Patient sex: M
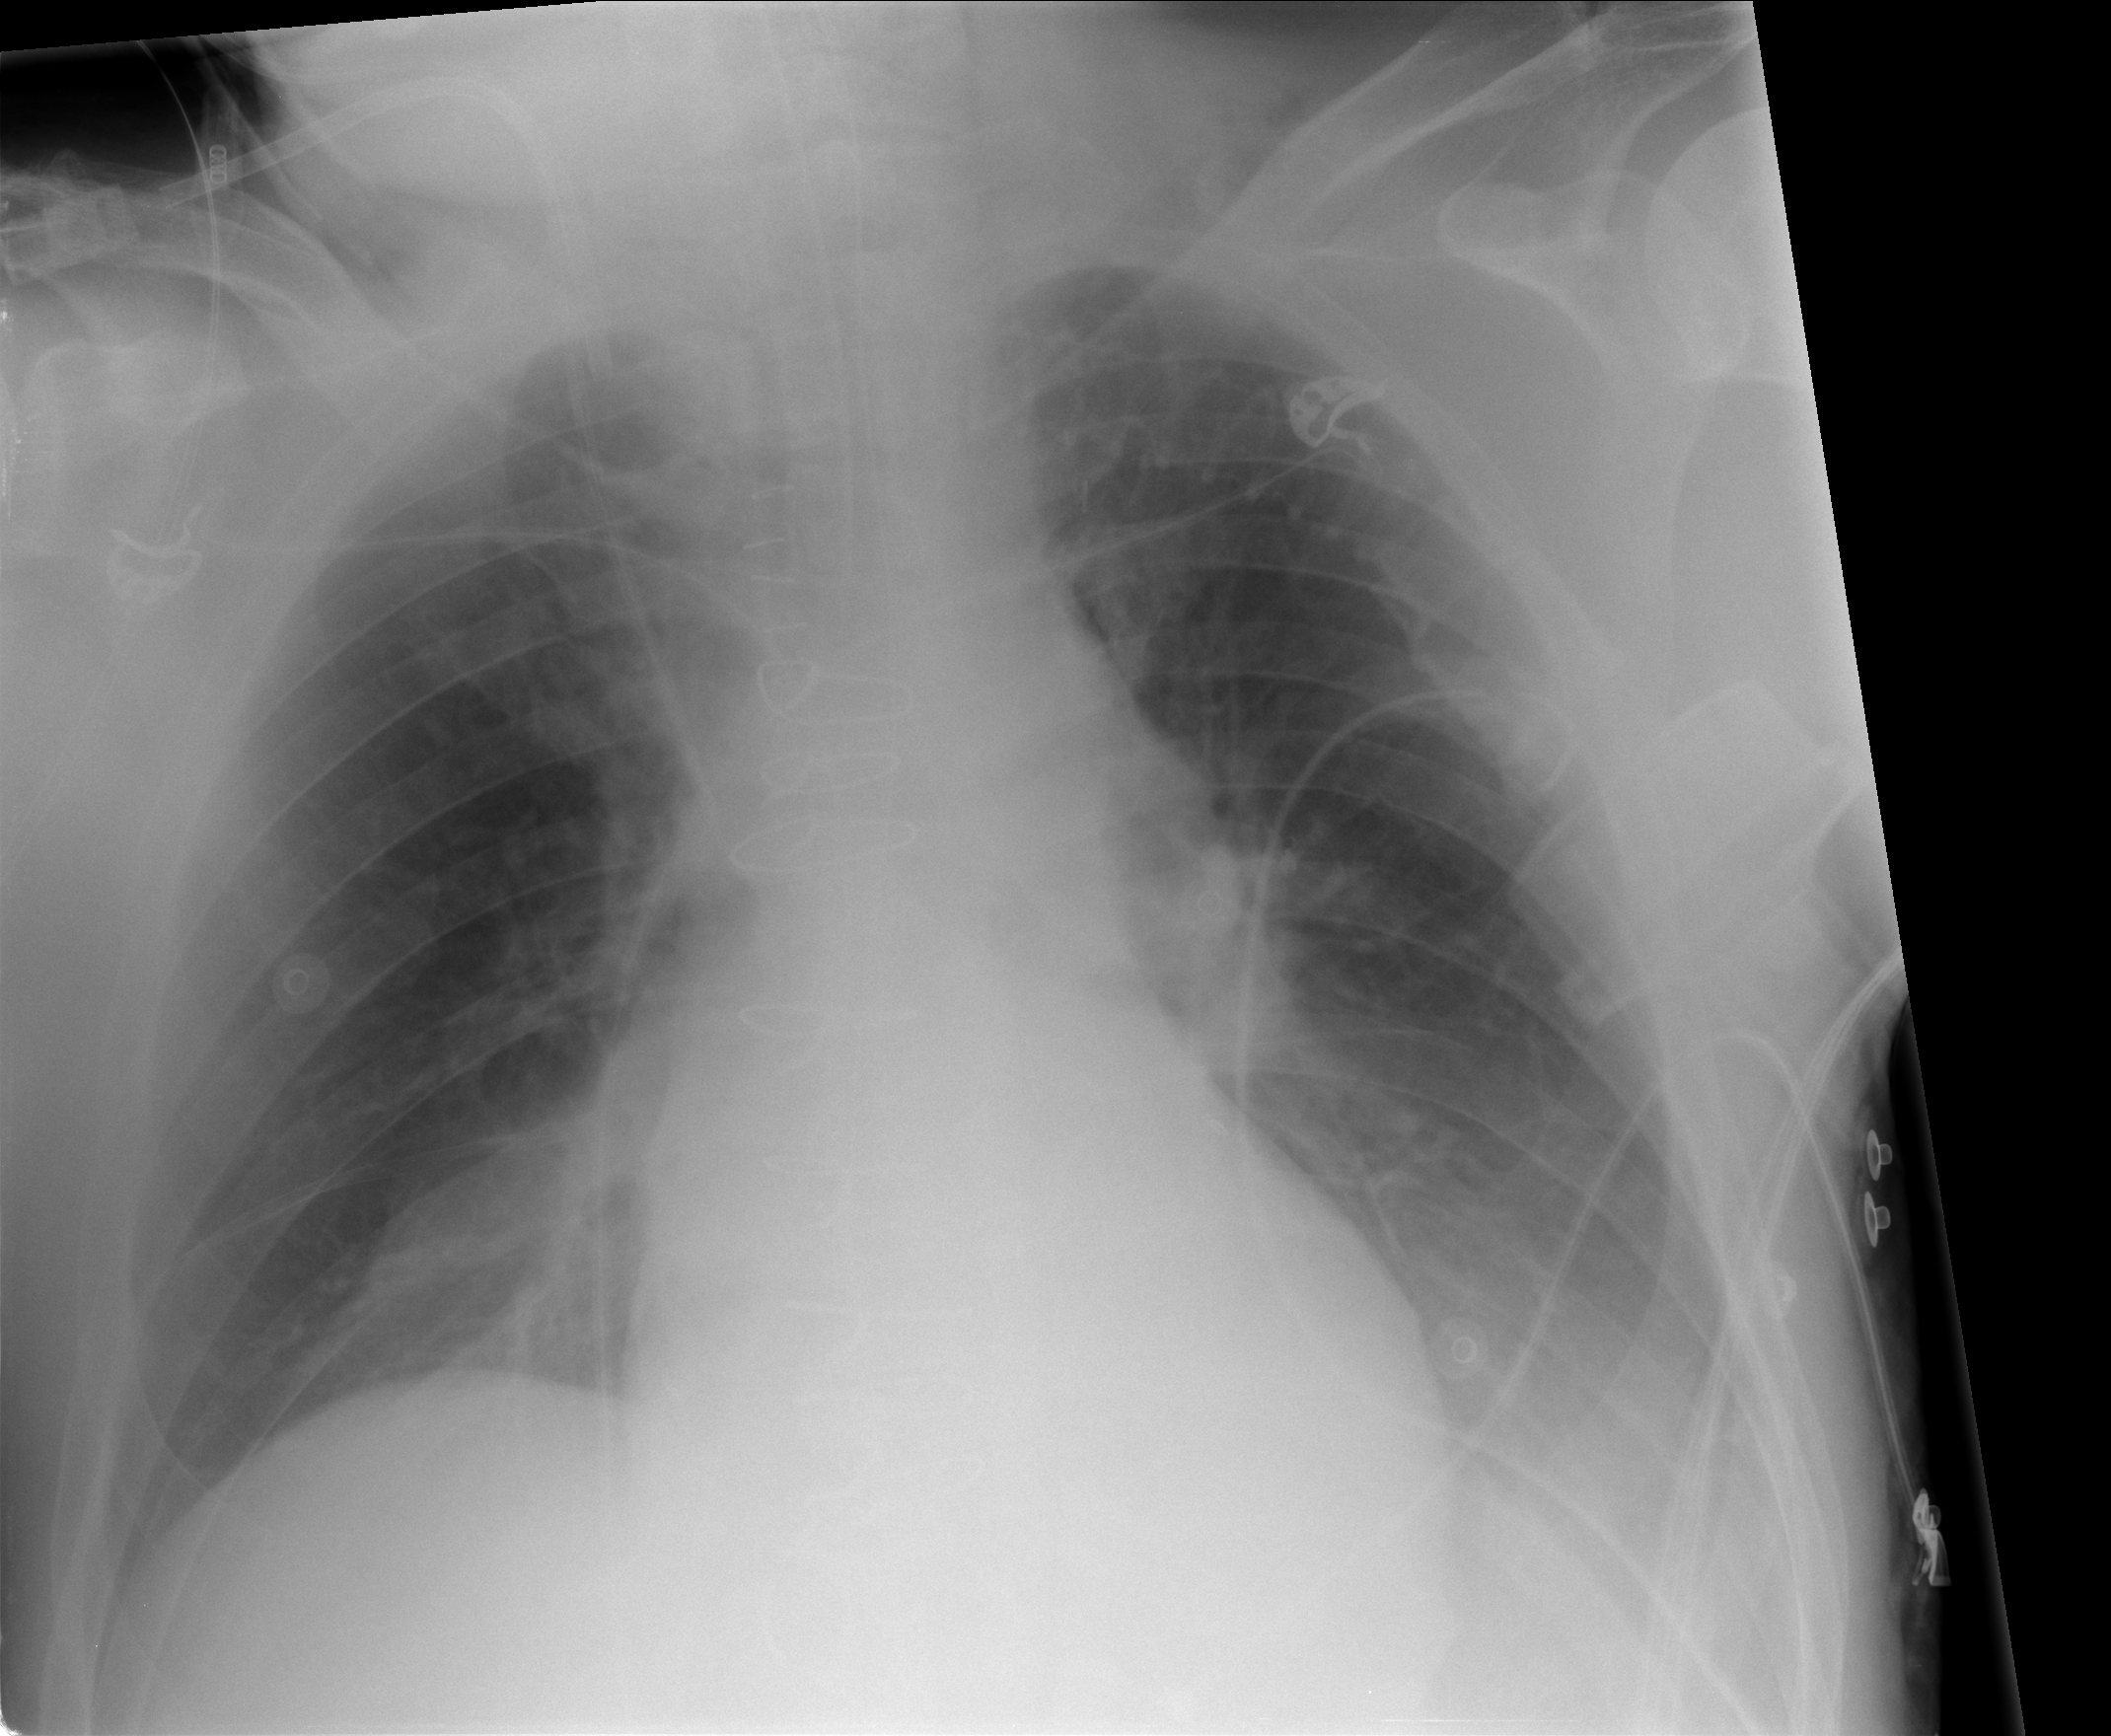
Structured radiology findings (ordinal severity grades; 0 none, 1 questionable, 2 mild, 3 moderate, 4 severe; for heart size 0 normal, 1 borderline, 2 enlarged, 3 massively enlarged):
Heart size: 0
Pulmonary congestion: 0
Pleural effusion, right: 0
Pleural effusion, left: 2
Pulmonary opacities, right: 0
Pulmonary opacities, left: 0
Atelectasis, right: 1
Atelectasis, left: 2